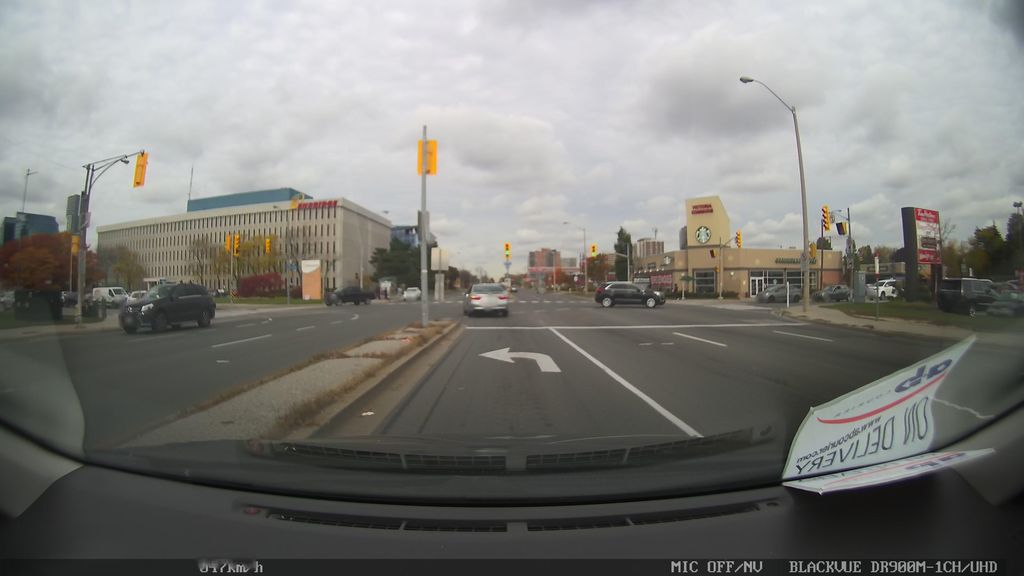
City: toronto